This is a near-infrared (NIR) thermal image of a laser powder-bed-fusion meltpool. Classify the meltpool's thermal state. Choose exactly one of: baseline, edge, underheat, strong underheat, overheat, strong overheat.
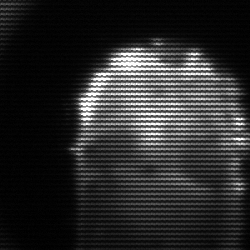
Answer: baseline